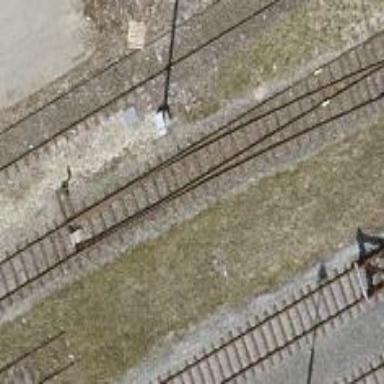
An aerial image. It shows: Railway yard with one track.